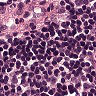
Metastatic tissue present: no